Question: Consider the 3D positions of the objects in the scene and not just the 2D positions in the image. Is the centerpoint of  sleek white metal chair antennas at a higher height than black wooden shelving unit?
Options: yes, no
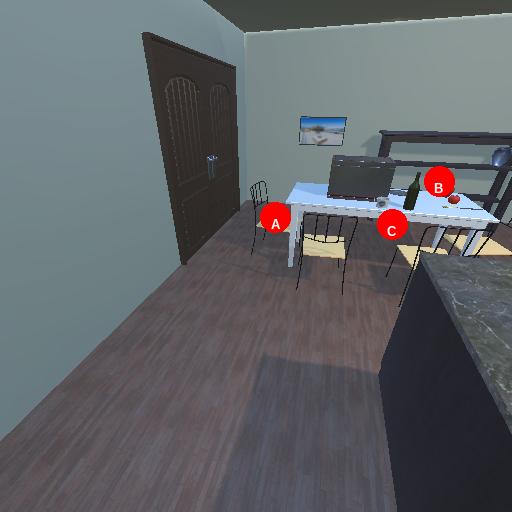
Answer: yes